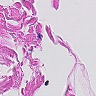
Metastatic tissue present: no